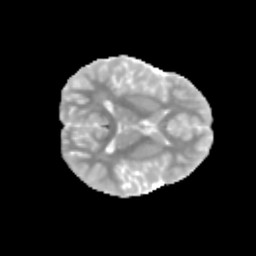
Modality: MD
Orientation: axial
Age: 10
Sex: male
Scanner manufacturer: siemens
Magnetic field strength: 3 T
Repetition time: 3.8 s
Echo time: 0.07 s